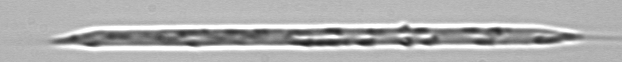
Label: Rhizosolenia